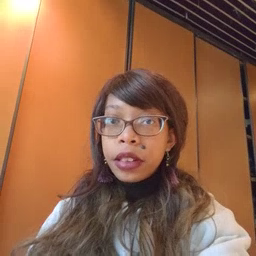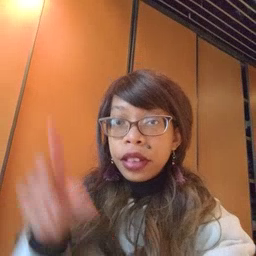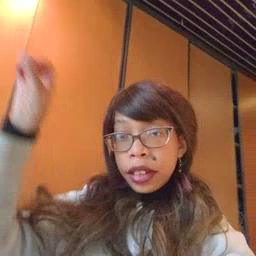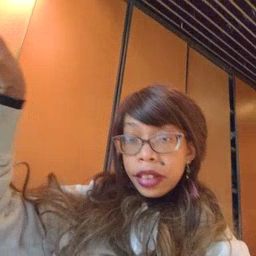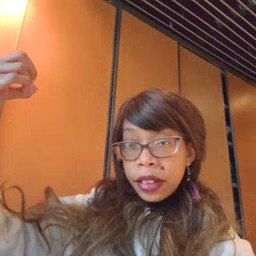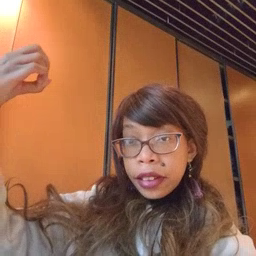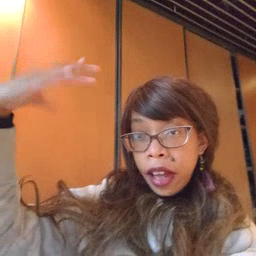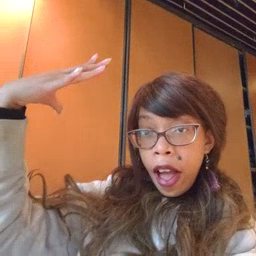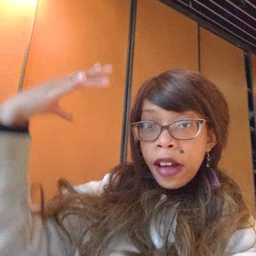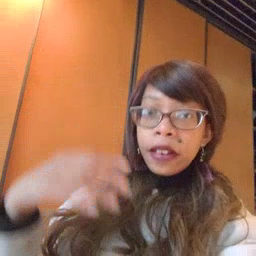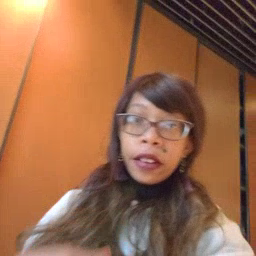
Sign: sun